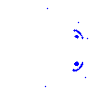
Particle: electron